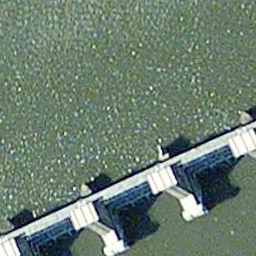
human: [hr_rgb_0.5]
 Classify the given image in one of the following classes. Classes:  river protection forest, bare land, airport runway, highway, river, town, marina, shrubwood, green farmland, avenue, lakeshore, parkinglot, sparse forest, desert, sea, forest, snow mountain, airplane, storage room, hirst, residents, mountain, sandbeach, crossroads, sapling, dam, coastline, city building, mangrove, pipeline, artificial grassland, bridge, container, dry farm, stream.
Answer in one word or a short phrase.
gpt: dam